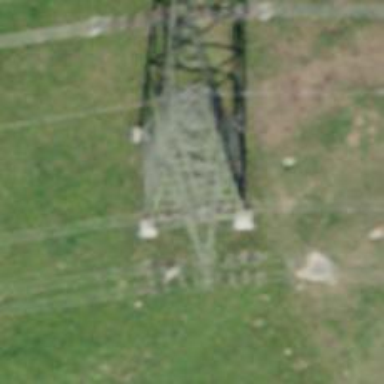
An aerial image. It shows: Towering power structure.